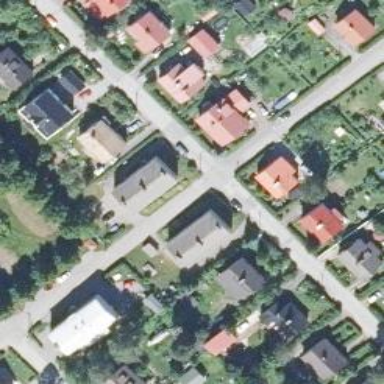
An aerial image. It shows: Residential area.